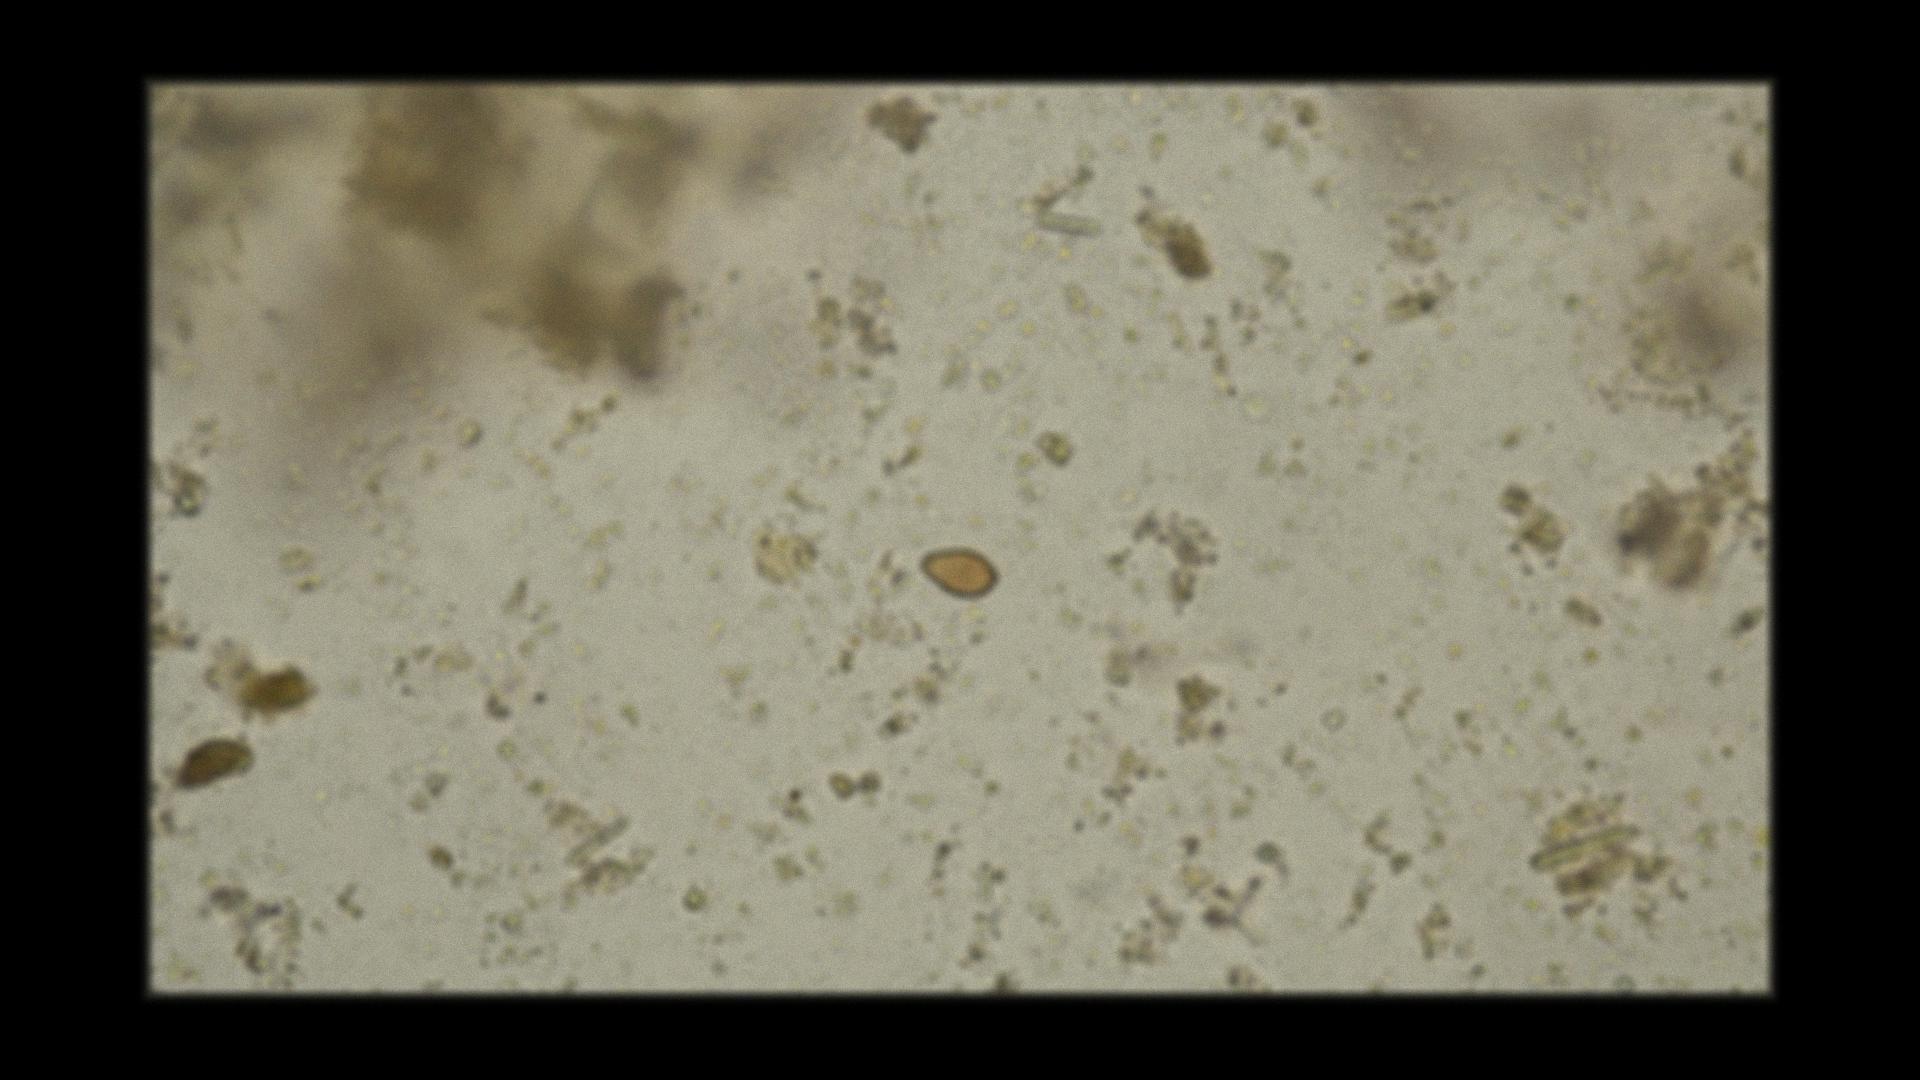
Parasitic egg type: Opisthorchis viverrine